Interaction volume radius: 5 \u00c5
Interaction volume height: 15 \u00c5
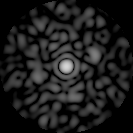
Disorder parameter: 0.8041